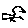
Label: bird